Question: I'm using jquery mobile link and i'm setting it like below:
'''
<a data-theme="a" data-iconpos="notext" data-icon="arrow-u" data-role="button" title="Vote Up"></a>
<a data-theme="a" data-iconpos="notext" data-icon="arrow-d" data-role="button" title="Vote Down"></a>
'''
Inspite of this, the icon is not changing and is still being like this:

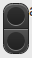
Answer: The code you wrote should work.I have created a fiddle based on it and it is working as expected.
See here - <URL>
I guess you are linking to jQuery Mobile libraries that you copied to your server itself.The icons that jQuery Mobile use are in a folder "images" within the folder where jQuery Mobile CSS is located.You might not have added the icon sprite in that folder .
Download a complete JQM library with sprites from here- <URL>